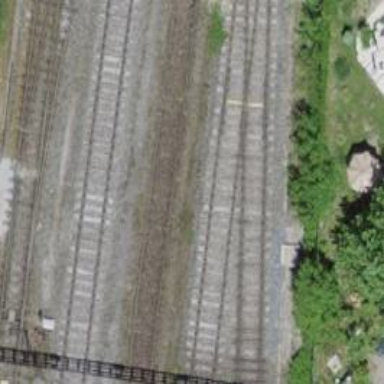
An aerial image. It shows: Railway yard with electrified contact lines.